Question: Following problem: I want the table row to only flow in down-direction. But I want to still have the label in the first cell vertical fitting to the EditTextBox I have in between.

I tried to put the label and the EditTextBox in a DIV and put them in vertical-align:middle; but it didn't work.
I would be very happy if someone could give me some help with this. I am sure this is not a big issue but I didn't get it yet.
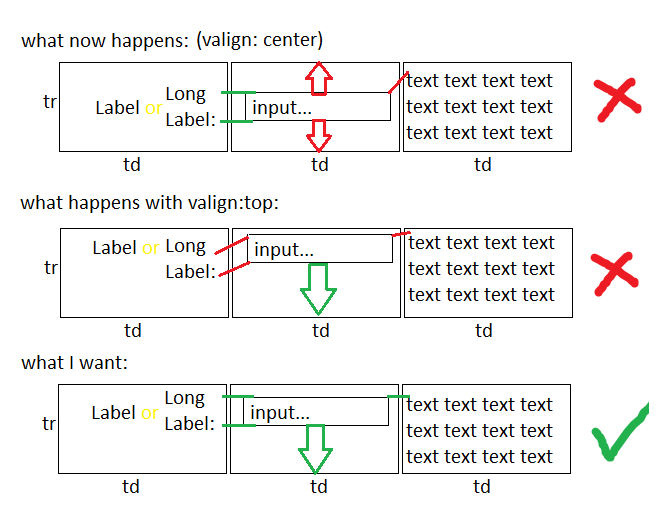
Answer: You give it an absolute position
eg
'''
td input {
position:absolute;
top:5px;
}
'''
This will ensure it expands downwards. The 'top:5px;' is how far from the top you want the input element